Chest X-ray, AP view. Patient: 34 years old, sex M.
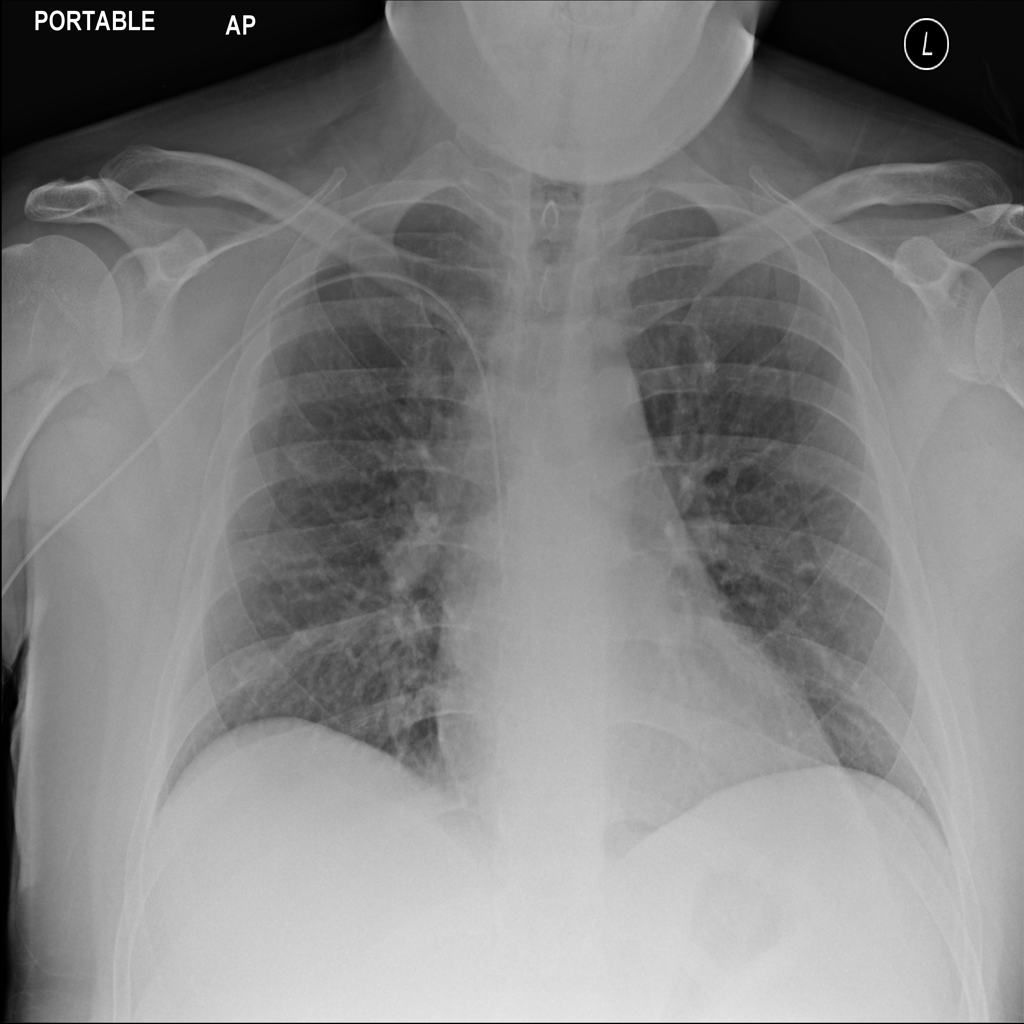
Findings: No Finding